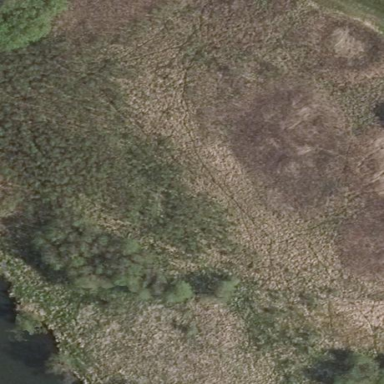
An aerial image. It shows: Reedbed in wetland area.